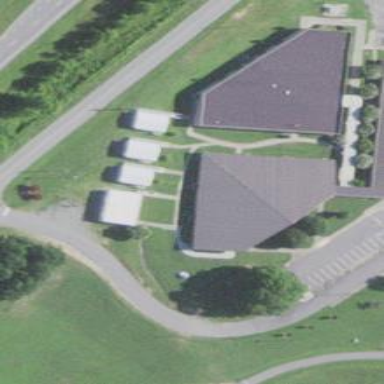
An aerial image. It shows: School building.